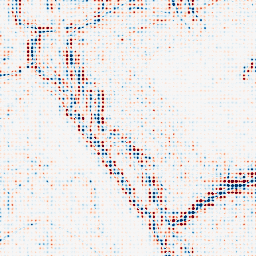
Category: wavelet
Decomposition family: wavelet_reverse_biorthogonal
Decomposition parameters: wavelet: rbio1.3
level: 3
Upsampling method: sinc_hamming
Upsampling parameters: scale: 8
kernel_size: 4
Upsampling scale: 8